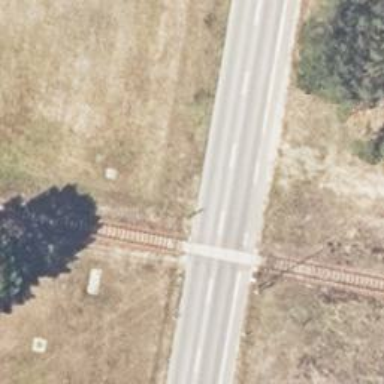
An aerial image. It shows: Rail spur service.